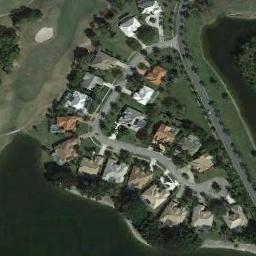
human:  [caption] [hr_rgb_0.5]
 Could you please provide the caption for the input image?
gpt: The dense residential is on the grass next to the lake and some trees .

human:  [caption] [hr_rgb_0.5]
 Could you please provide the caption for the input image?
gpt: The distance between the houses is very small .

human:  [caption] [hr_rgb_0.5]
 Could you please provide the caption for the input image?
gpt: In the island-like settlements surrounded by lakes, There are many roads and densely arranged houses of different sizes and shapes, As well as trees and large lawns .

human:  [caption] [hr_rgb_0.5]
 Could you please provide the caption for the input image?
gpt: A dense residential area with lots of trees and houses arranged neatly is next to the waters .

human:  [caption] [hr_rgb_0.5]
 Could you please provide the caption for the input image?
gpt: There are some buildings near the lake on dense residential area .